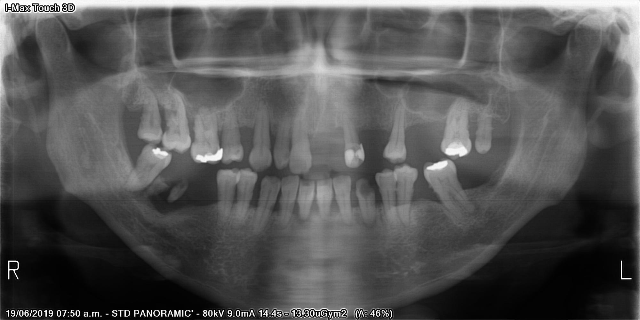
adult